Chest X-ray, PA view. Patient: 69 years old, sex M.
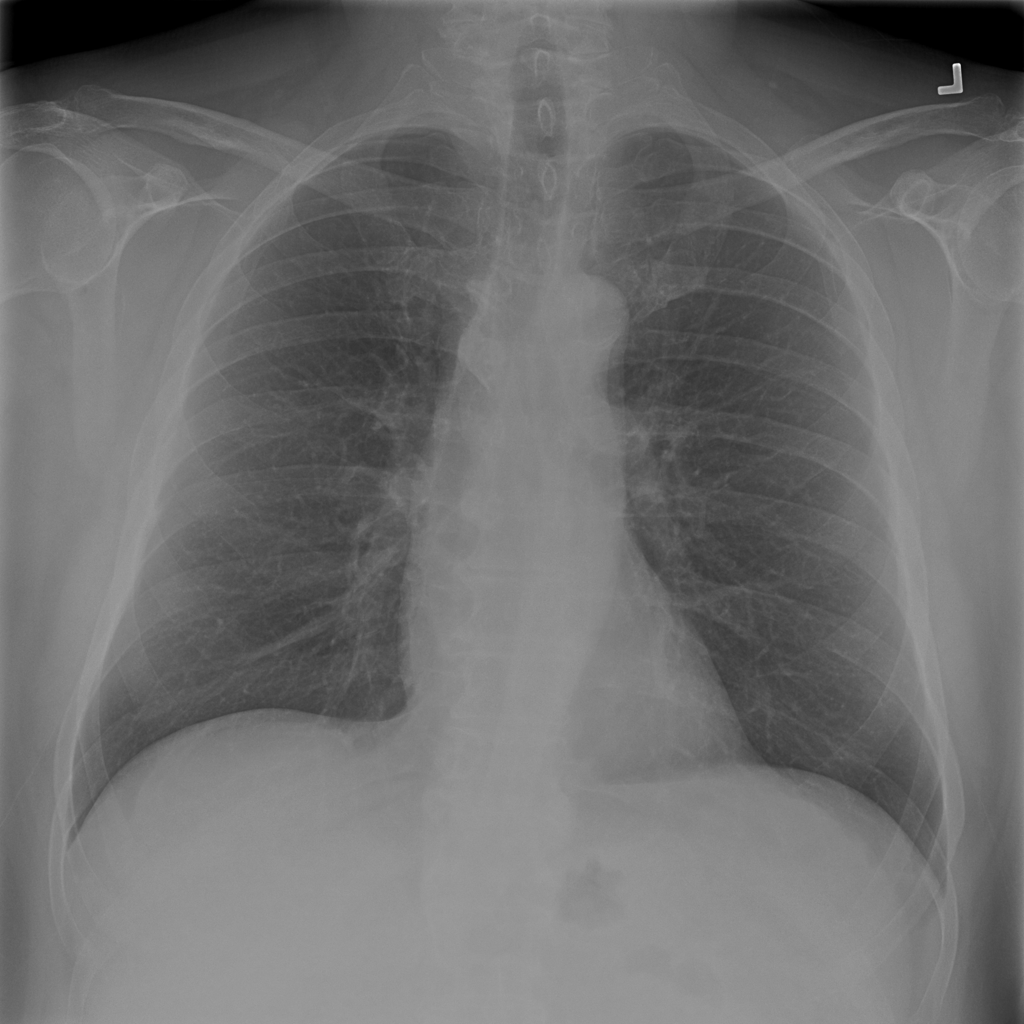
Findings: No Finding